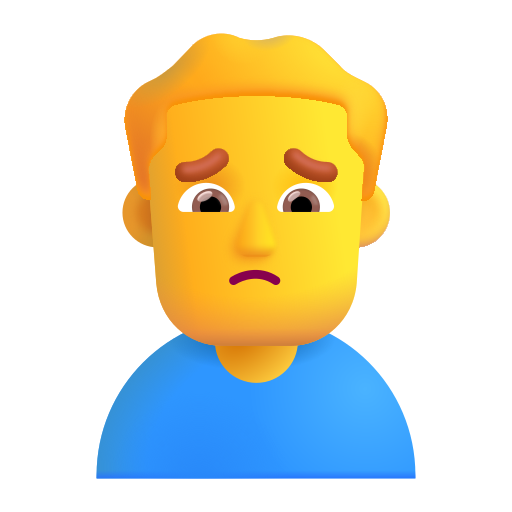
man frowning color default